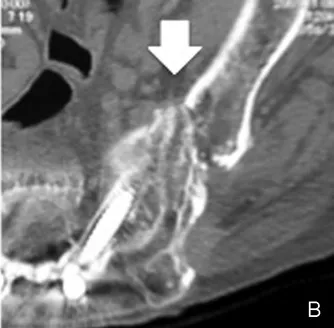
B
) Axial computed tomography (CT) images of the left sacrum and ilium showed linear fracture gaps of reaching to iliac bone harvesting sight.
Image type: radiology (ct)